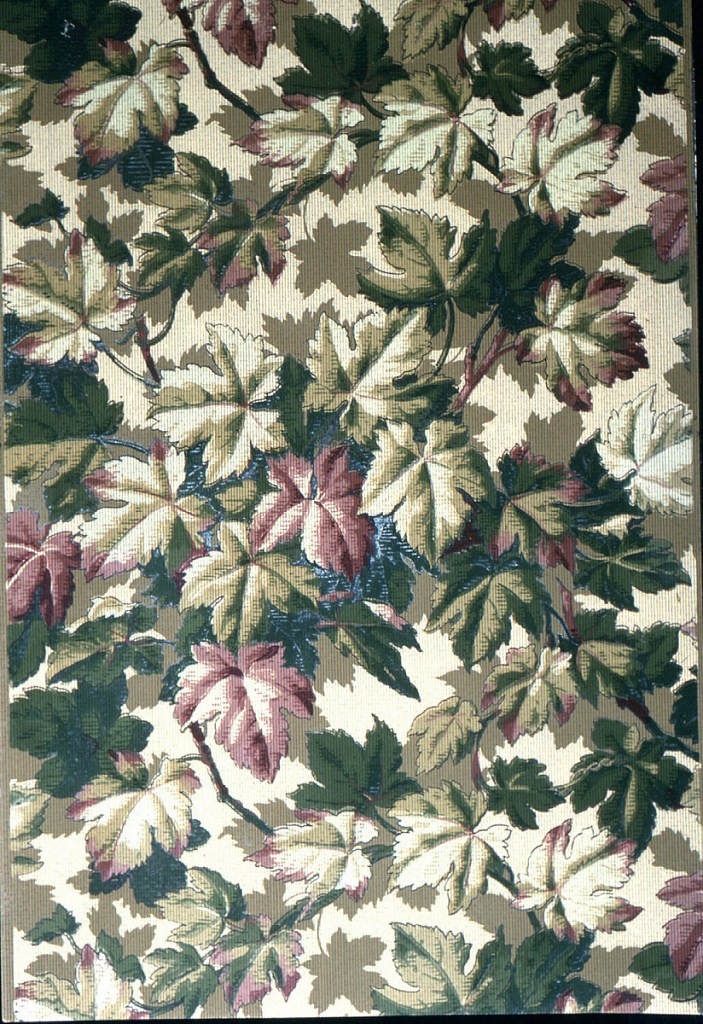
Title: Sidewall - sample
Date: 1906–08
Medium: Machine-printed
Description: All-over dense foliage design. Intermittent red leaves among predominant green and yellow leaves. Printed on tan ground.